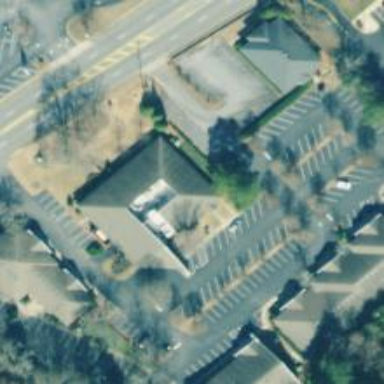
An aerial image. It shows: Commercial building.